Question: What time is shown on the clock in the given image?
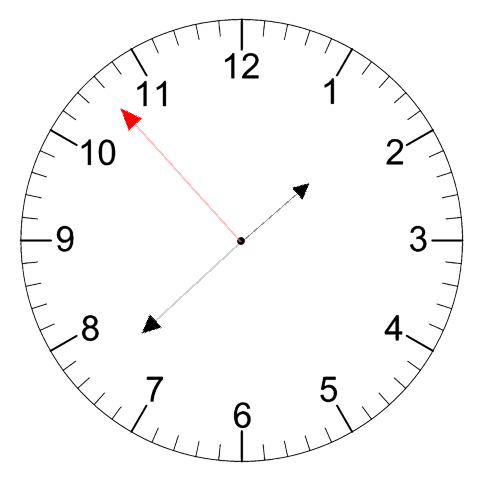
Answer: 01:37:53